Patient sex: F
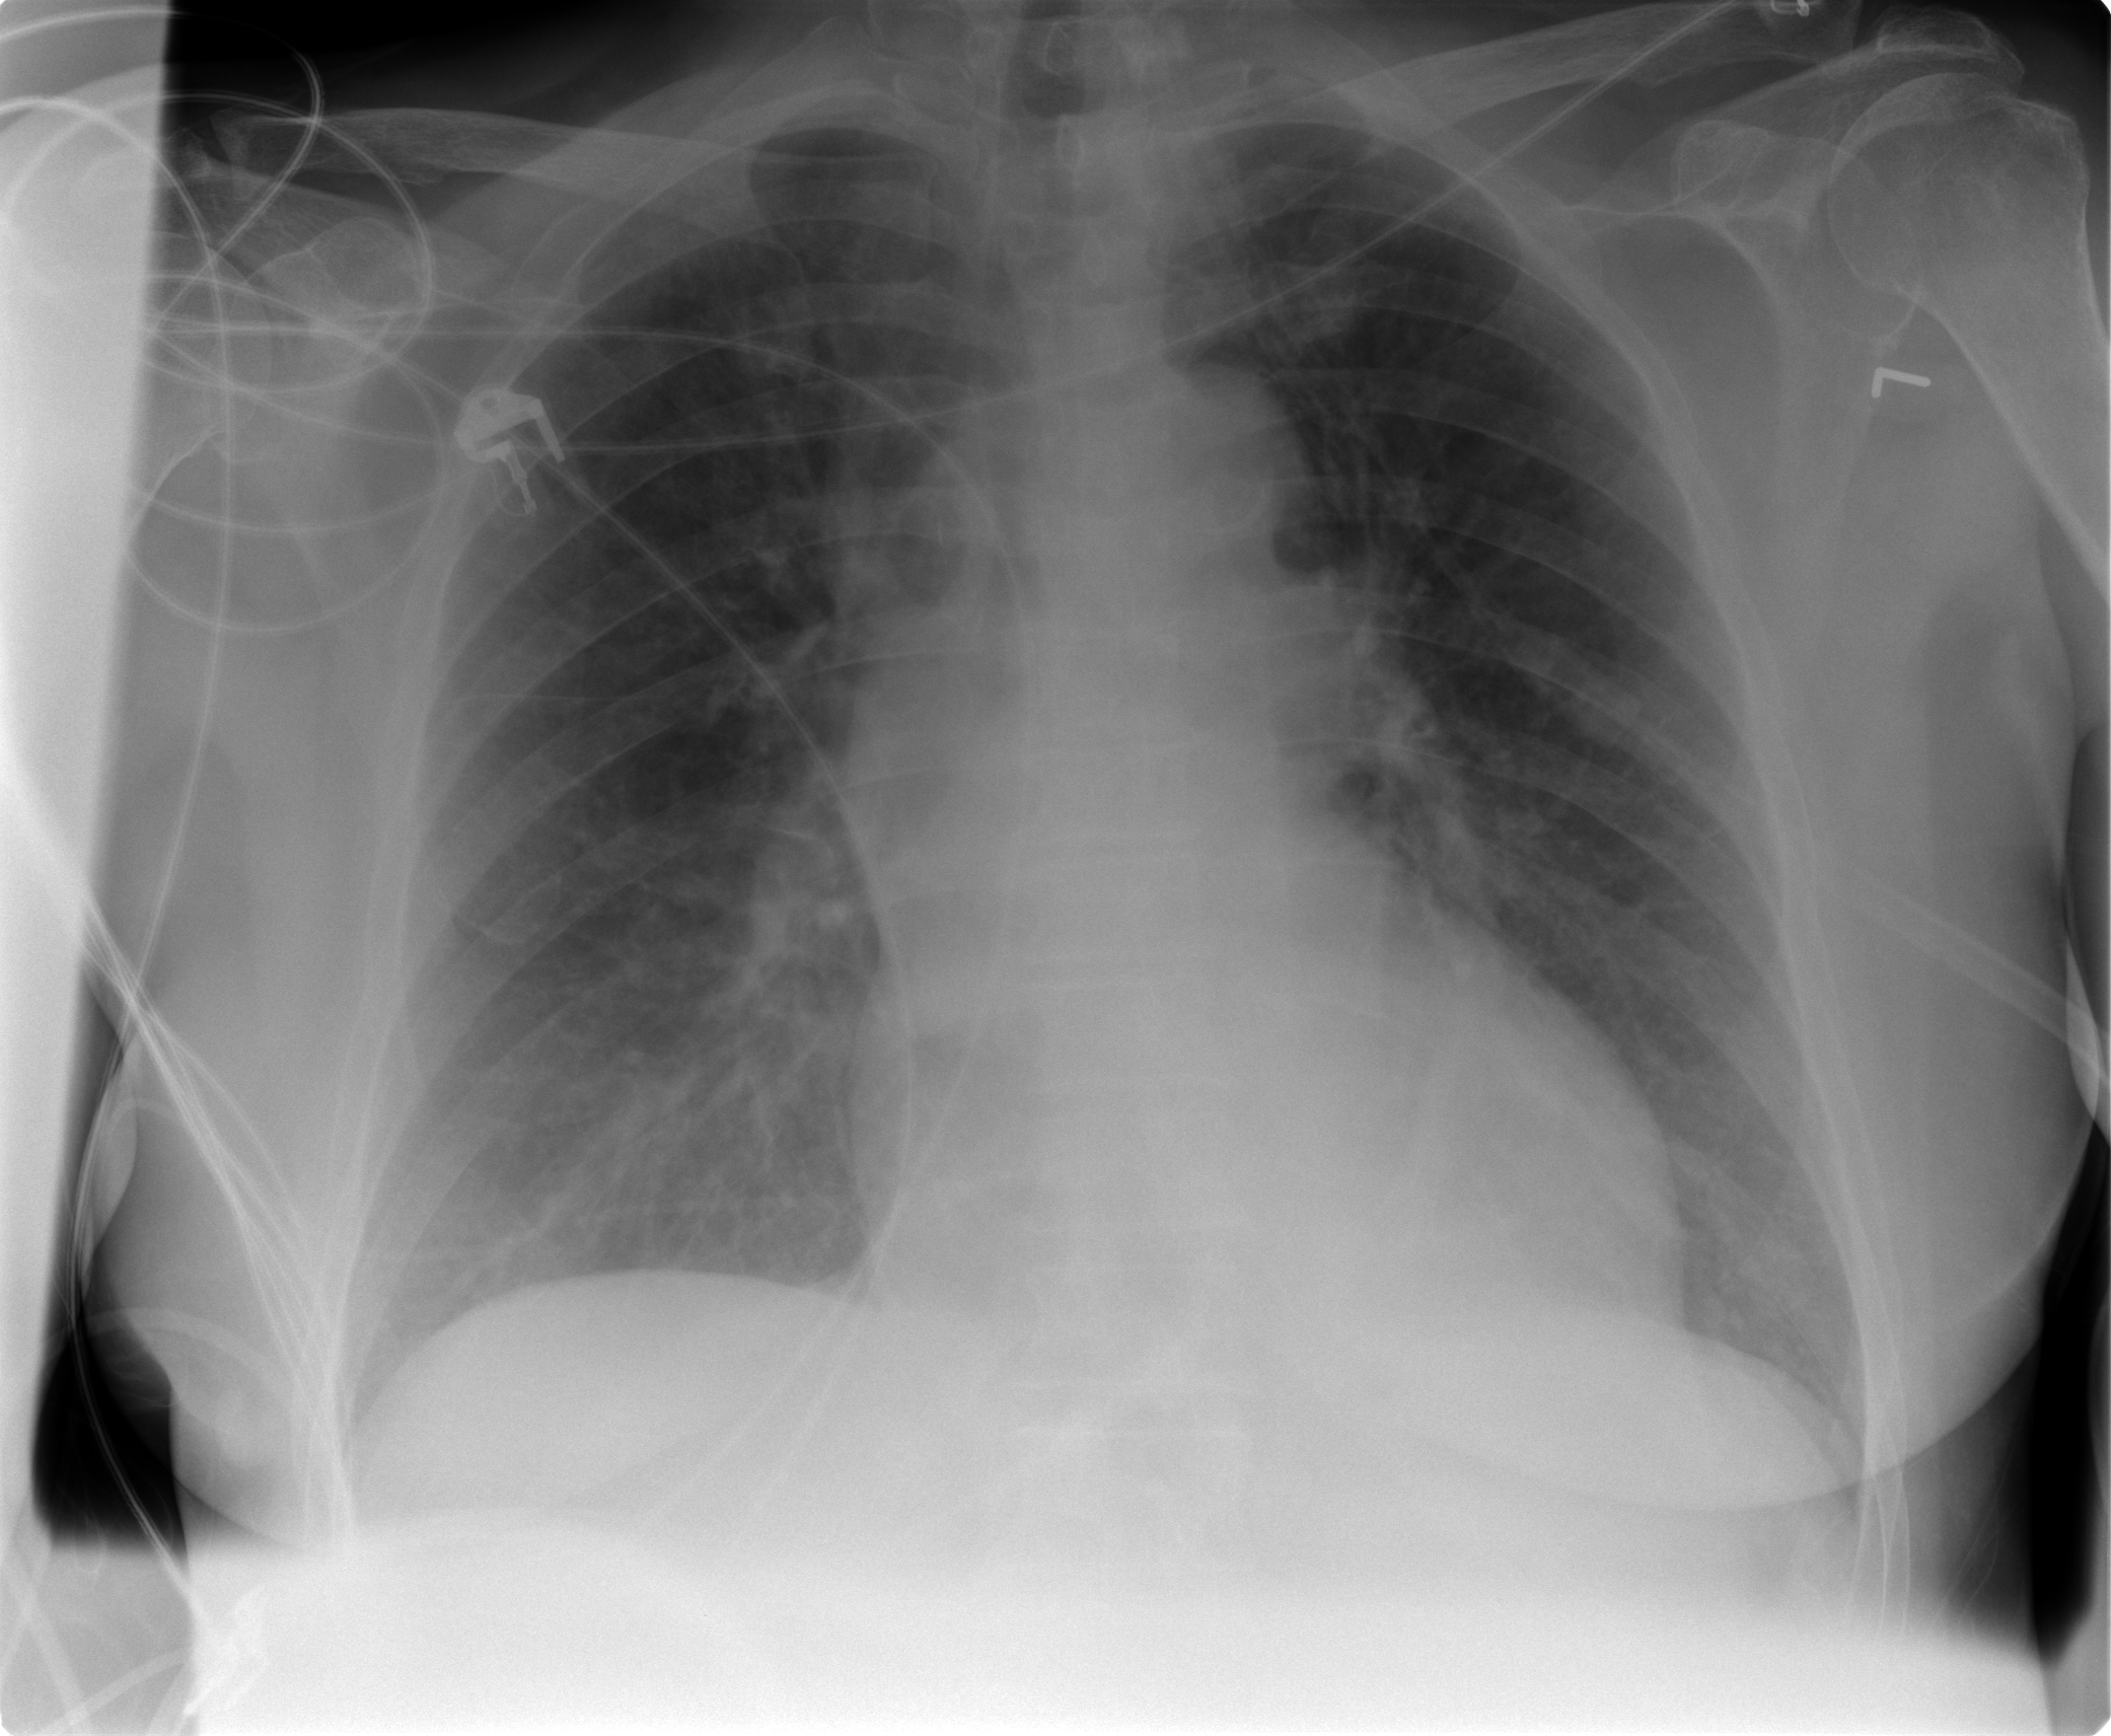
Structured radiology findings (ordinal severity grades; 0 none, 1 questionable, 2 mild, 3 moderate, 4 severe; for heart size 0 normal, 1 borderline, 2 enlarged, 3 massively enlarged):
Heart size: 0
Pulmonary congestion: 2
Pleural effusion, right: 0
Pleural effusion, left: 0
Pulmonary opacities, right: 1
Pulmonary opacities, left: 0
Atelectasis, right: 2
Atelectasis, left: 0